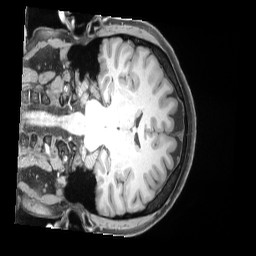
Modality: T1w
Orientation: coronal
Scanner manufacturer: siemens
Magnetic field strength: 3 T
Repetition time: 2.53 s
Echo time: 0.00169 s